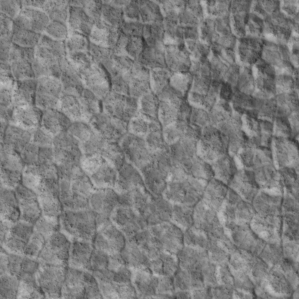
Label: non_frost